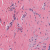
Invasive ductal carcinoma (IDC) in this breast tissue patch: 0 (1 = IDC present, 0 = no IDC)